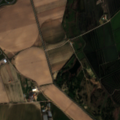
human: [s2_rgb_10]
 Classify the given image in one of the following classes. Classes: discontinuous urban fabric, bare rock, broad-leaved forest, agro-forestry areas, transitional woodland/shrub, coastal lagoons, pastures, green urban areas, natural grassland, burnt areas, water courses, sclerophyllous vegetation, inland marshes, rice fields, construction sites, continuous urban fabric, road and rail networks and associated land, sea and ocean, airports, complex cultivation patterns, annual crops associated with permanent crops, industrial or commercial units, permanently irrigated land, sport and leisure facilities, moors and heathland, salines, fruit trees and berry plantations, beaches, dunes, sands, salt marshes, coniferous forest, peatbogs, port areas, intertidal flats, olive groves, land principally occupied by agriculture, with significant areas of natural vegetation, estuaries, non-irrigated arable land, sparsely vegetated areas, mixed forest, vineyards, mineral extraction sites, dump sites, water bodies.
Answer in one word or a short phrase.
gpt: permanently irrigated land, fruit trees and berry plantations, complex cultivation patterns, agro-forestry areas, salines